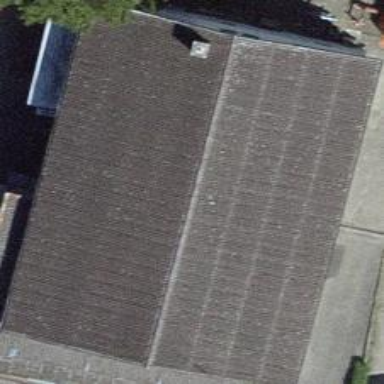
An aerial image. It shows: Warehouse building.